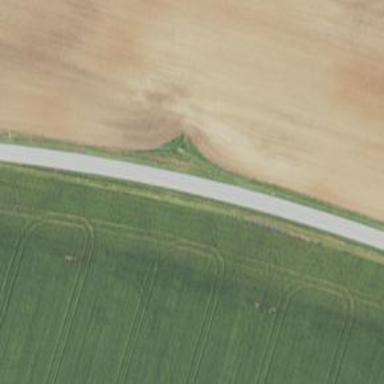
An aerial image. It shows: Secondary road.